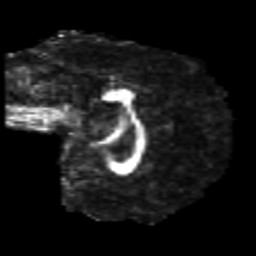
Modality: FA
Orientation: sagittal
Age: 26
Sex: male
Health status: healthy
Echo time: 0.074 s